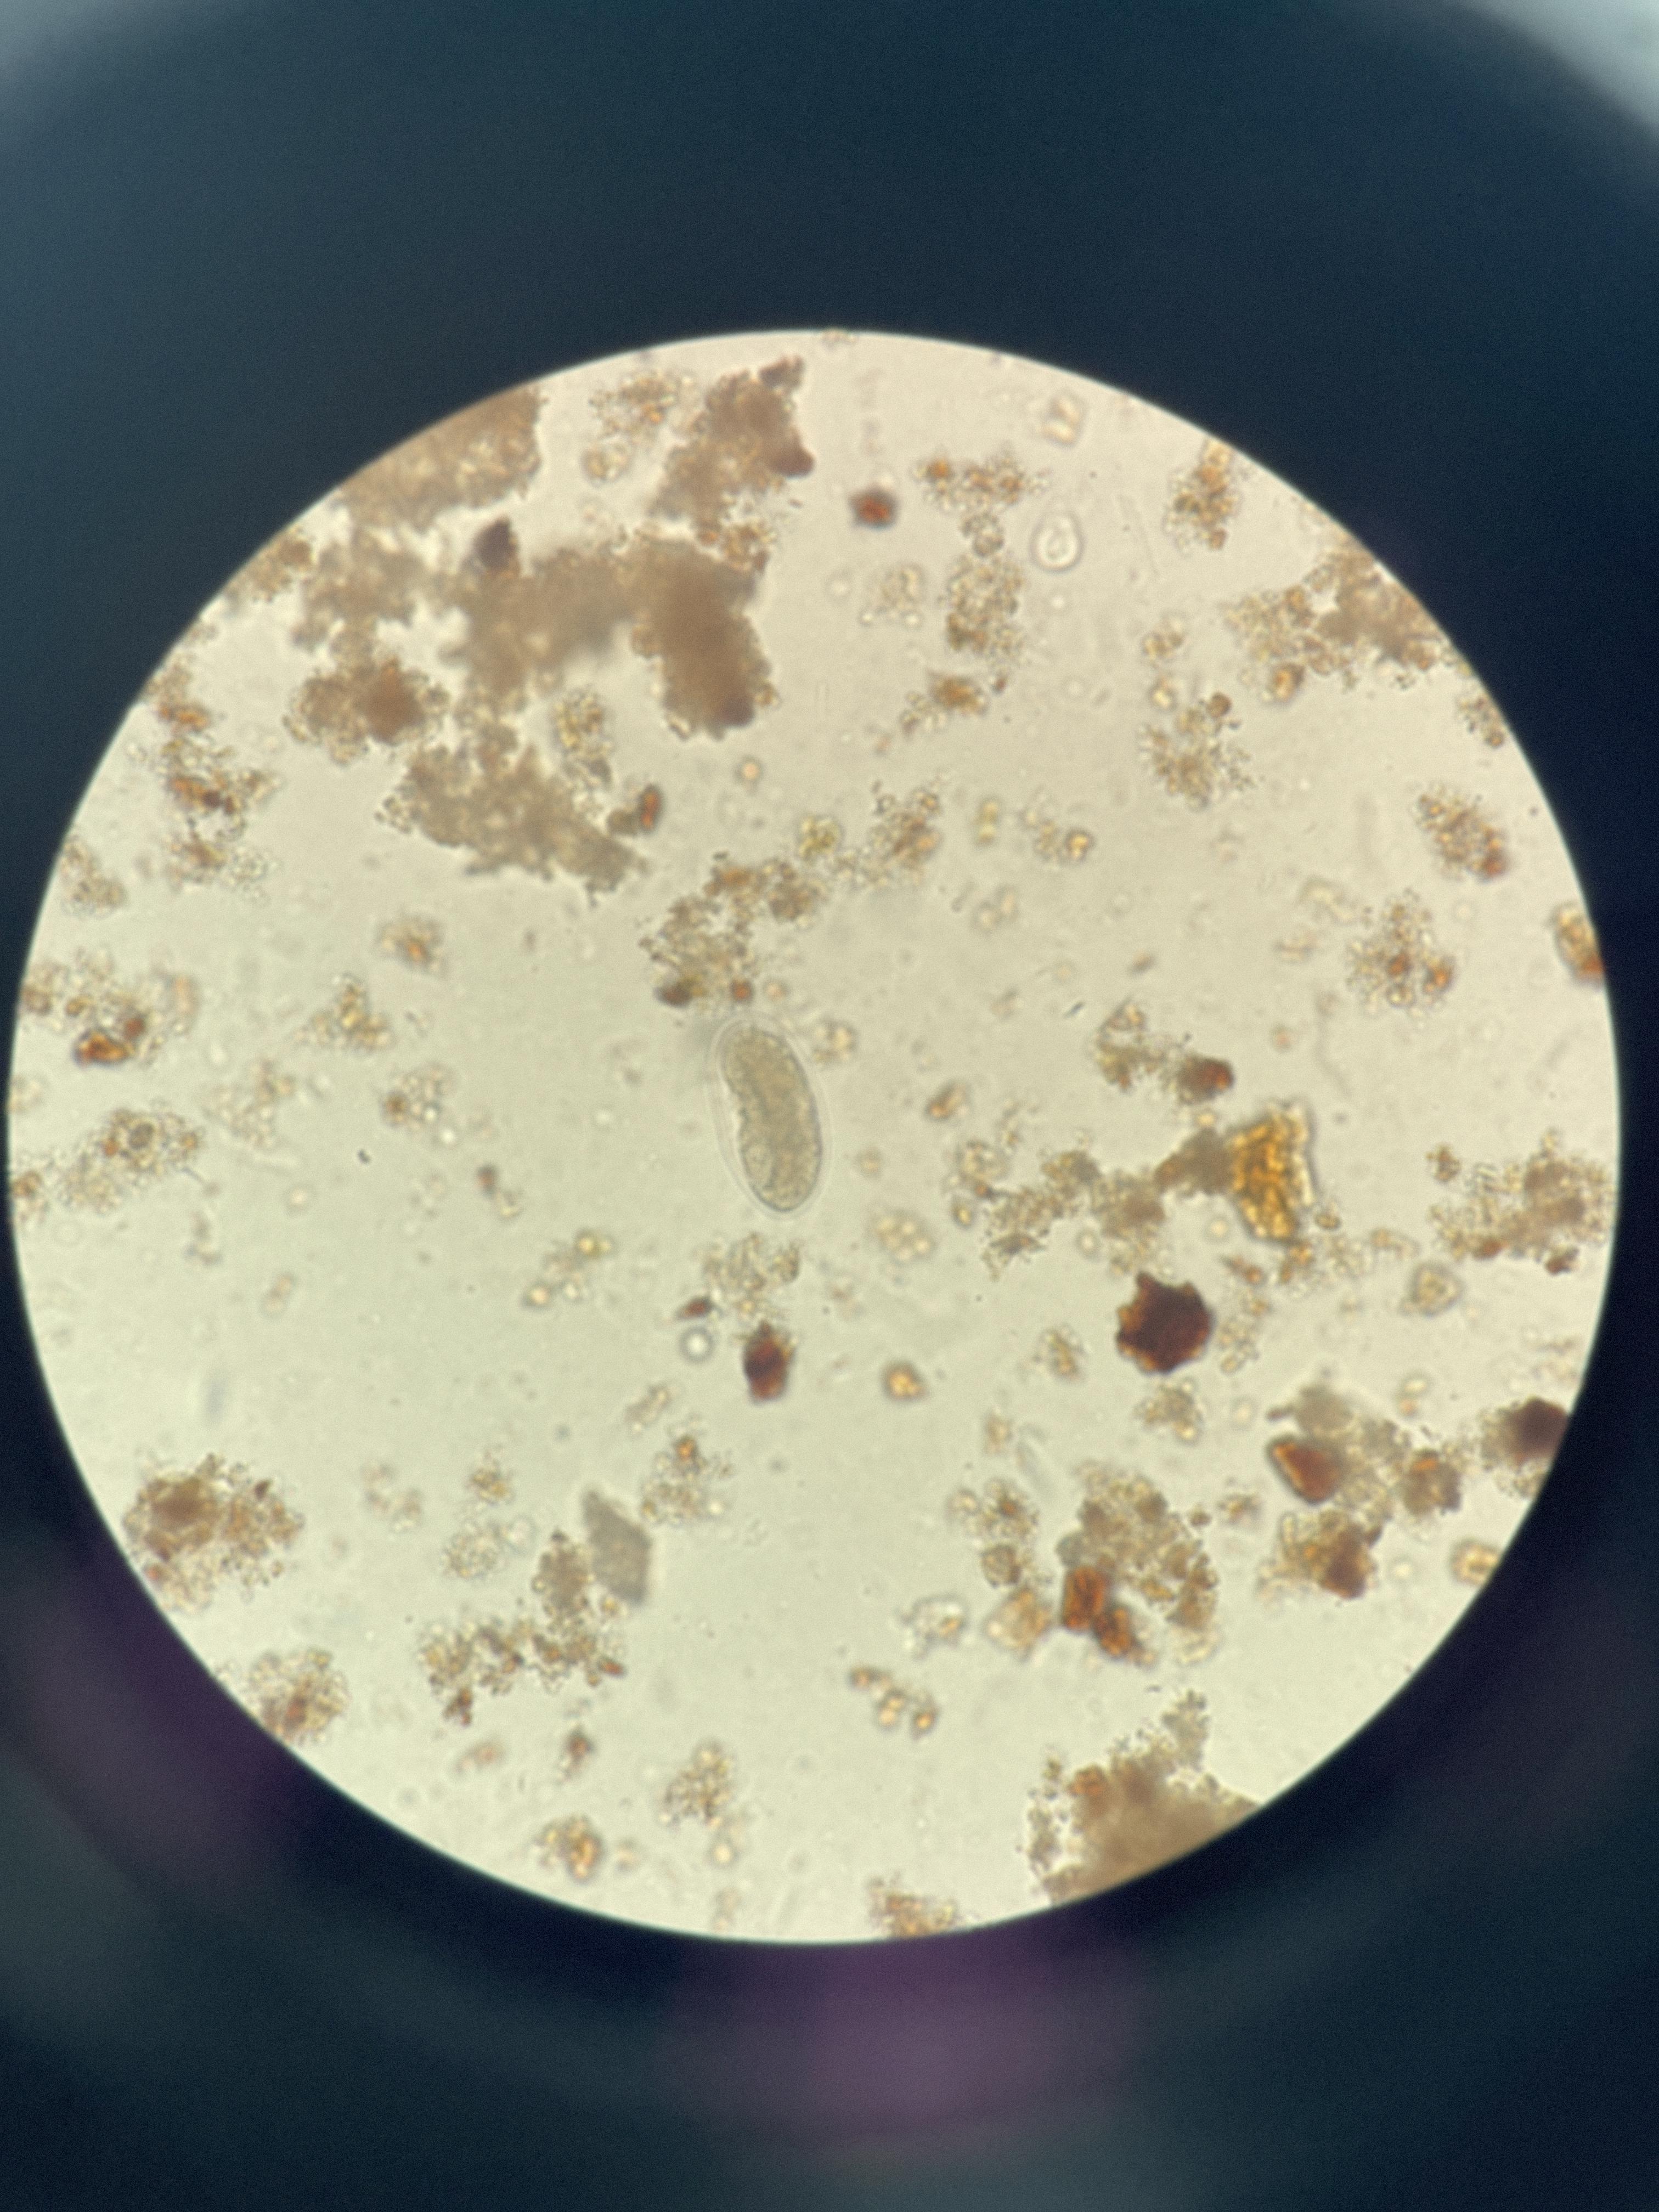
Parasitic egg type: Hookworm egg